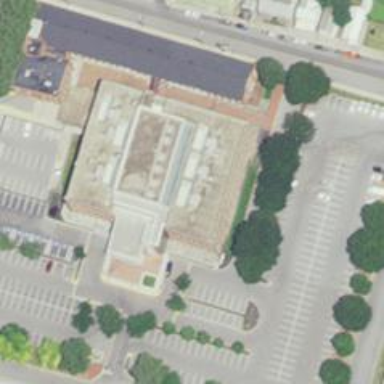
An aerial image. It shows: Government office.